Field crop: maize
Growth stage: 2
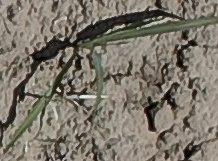
Species: sorghum